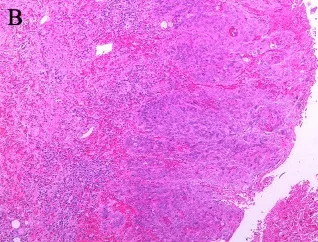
Characteristics of the cervical squamous cell carcinoma, vulvar squamous cell carcinoma, and vaginal squamous cell carcinoma for case 2. (B) HSIL in the vulva with focal invasion (stroma invasion depth, <0.1cm).
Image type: pathology (h&e)